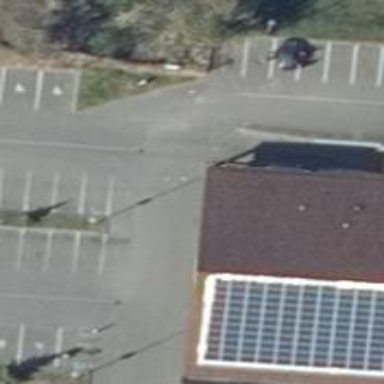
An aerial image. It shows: Cafe.